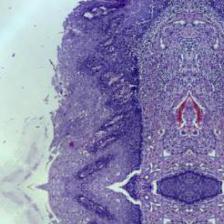
Diagnosis: Normal